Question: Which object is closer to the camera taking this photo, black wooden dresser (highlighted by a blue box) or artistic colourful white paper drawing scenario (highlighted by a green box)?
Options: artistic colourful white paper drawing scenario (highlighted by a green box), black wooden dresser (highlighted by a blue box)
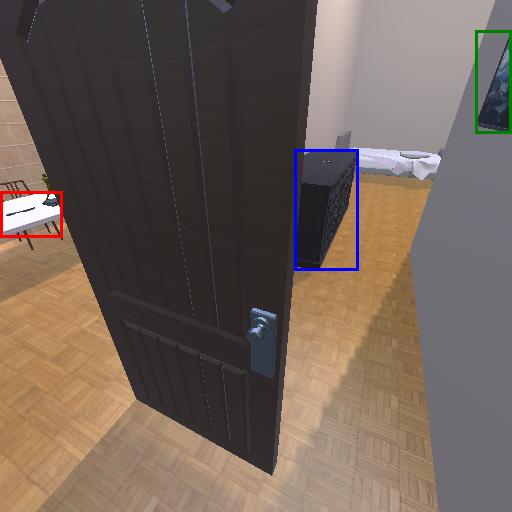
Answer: artistic colourful white paper drawing scenario (highlighted by a green box)